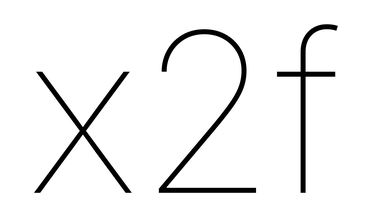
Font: Inter_Thin